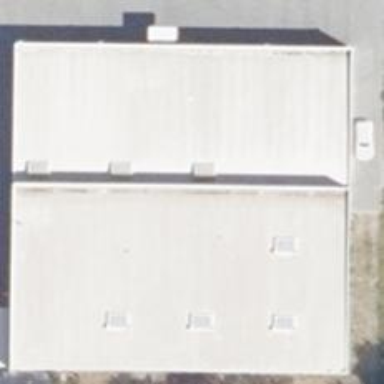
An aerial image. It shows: Commercial building.